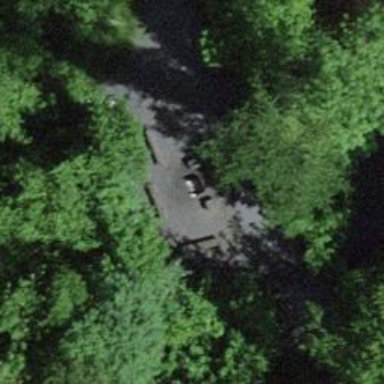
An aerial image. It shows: Bench.